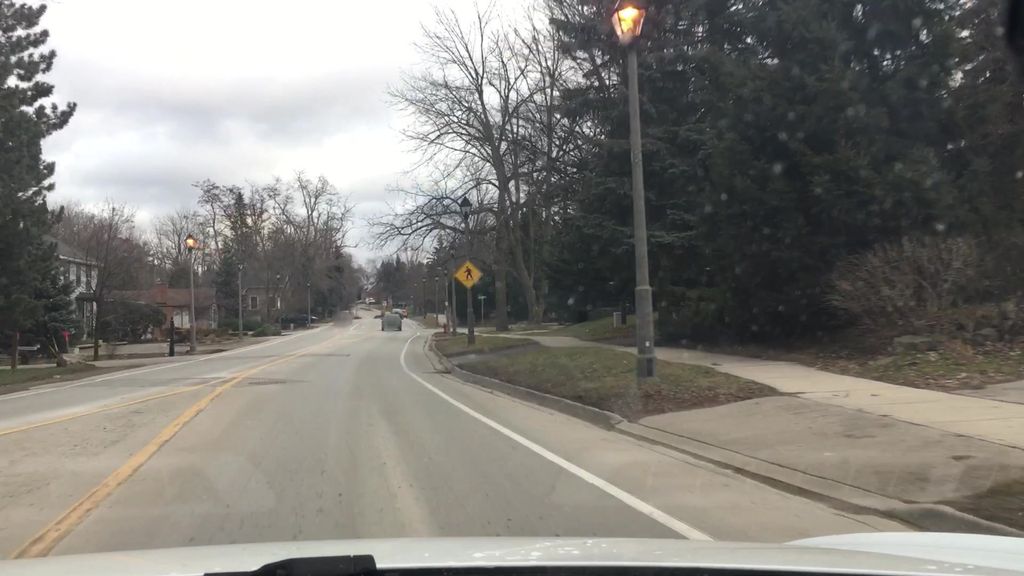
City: hamilton